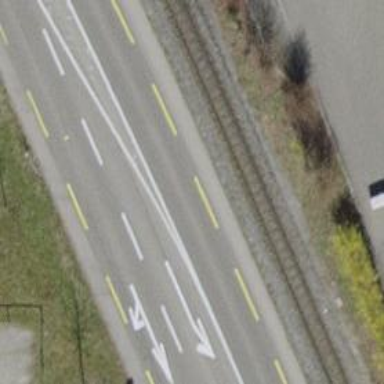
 featuring lane for cyclists on both sides."